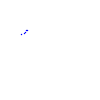
Particle: proton